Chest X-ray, PA view. Patient: 59 years old, sex M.
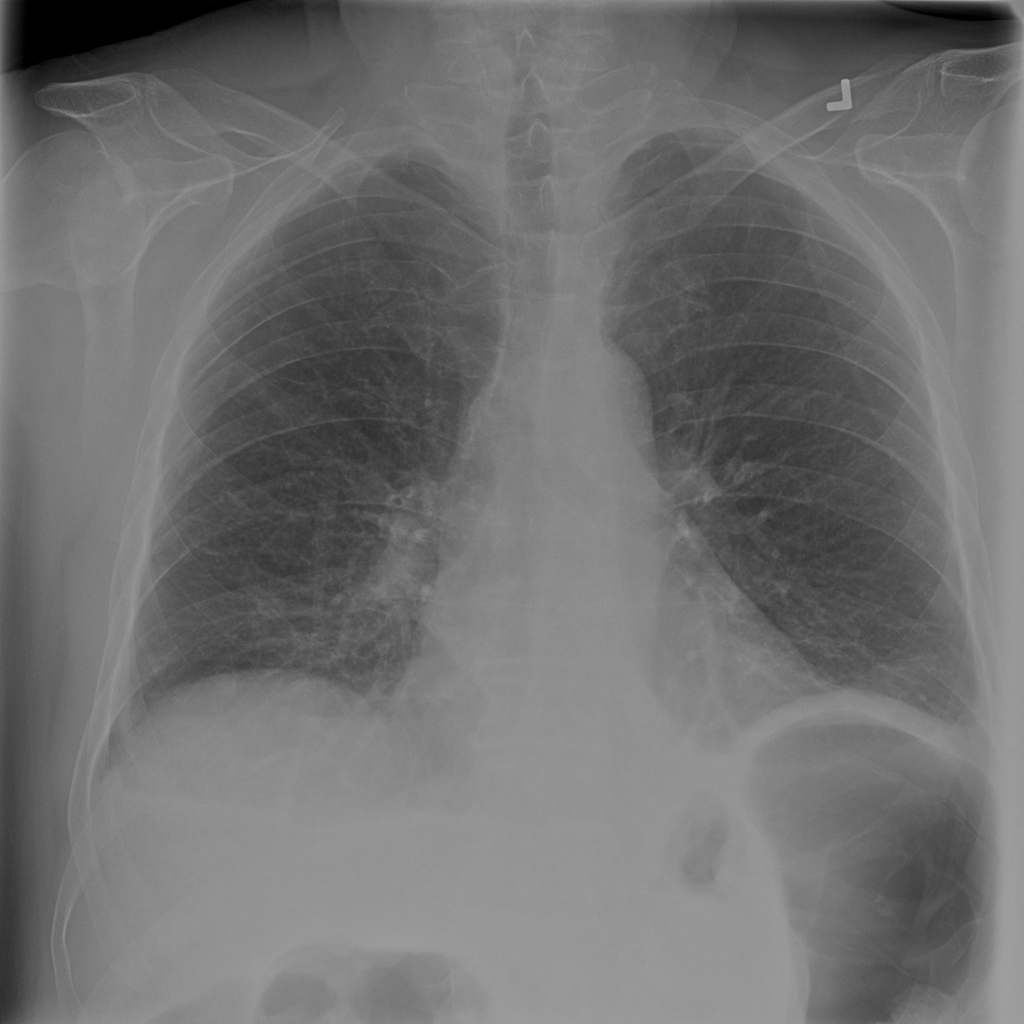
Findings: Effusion